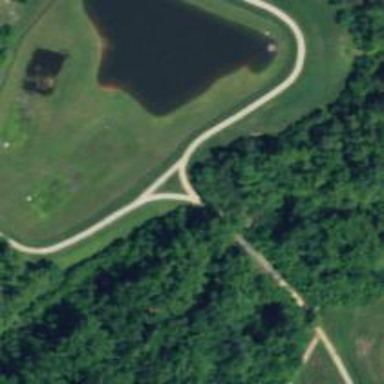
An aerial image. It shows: Path on bridge.